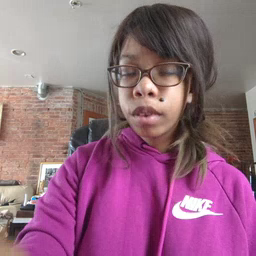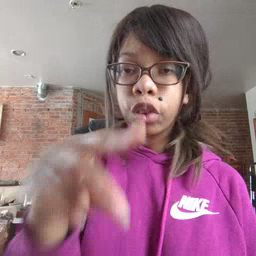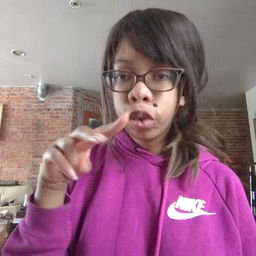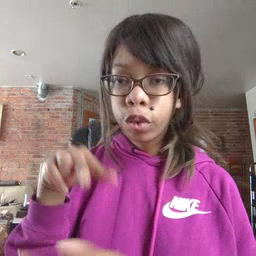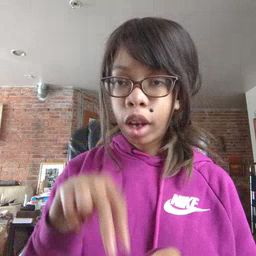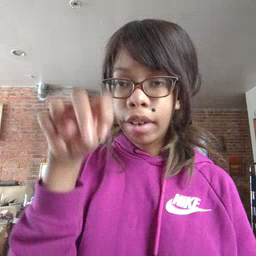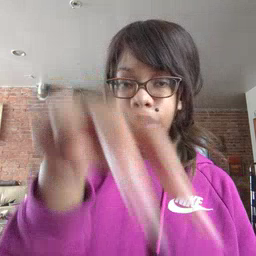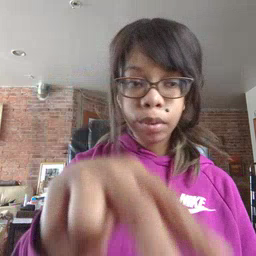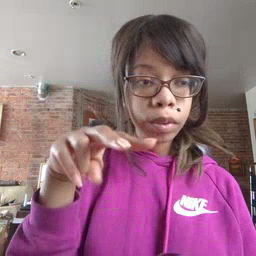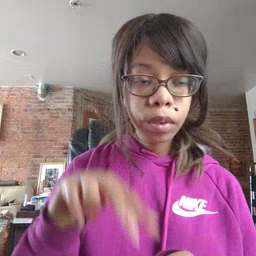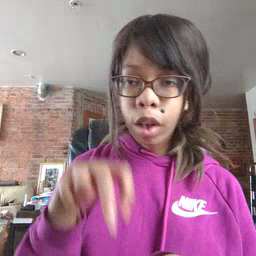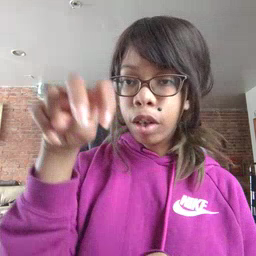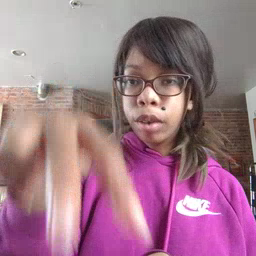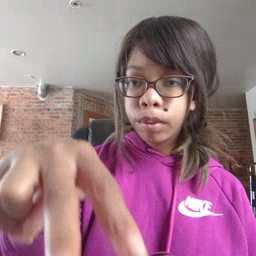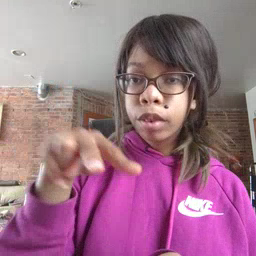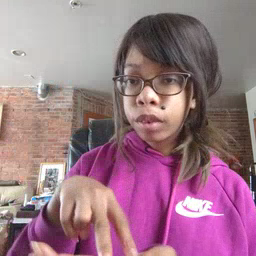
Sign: jump